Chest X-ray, AP view. Patient: 29 years old, sex M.
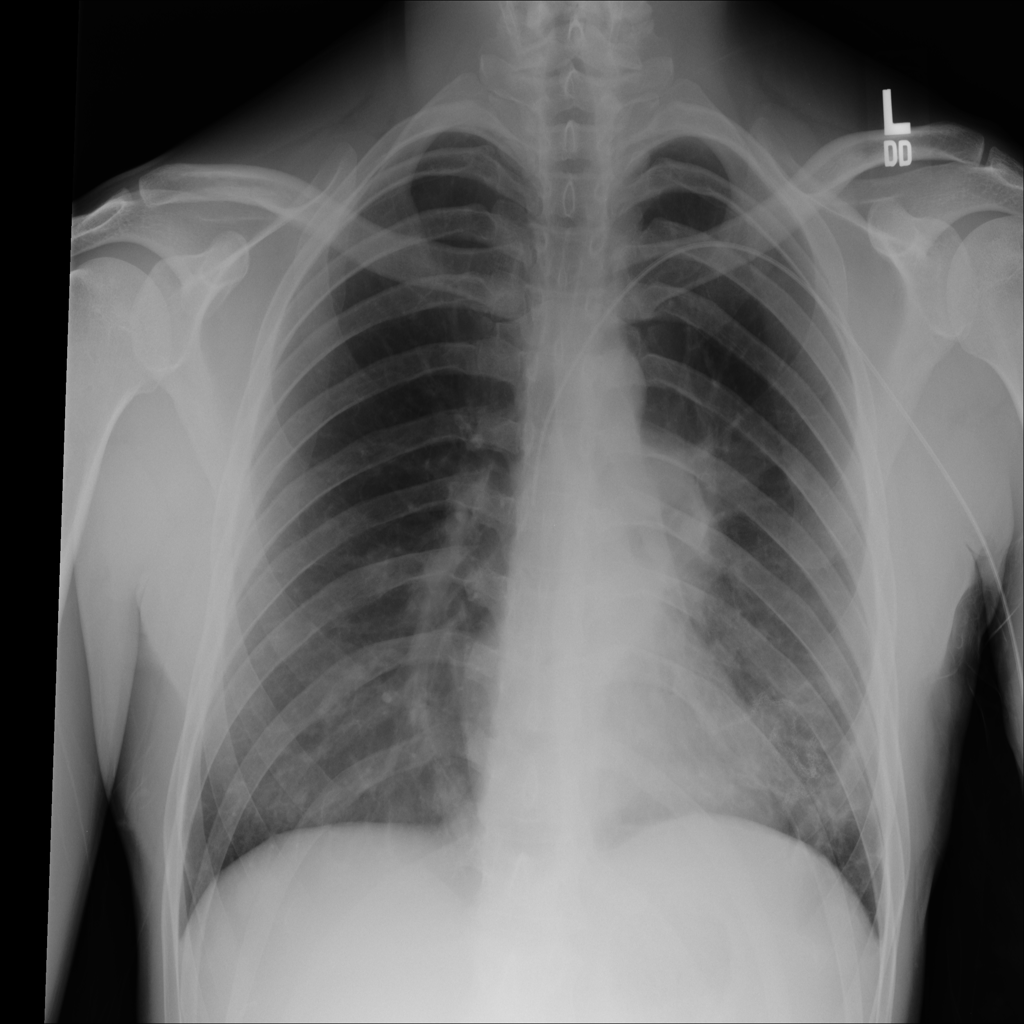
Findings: Mass